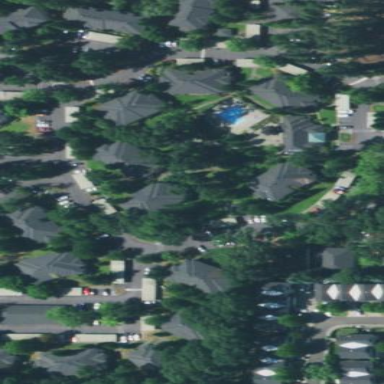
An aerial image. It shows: Residential area with apartments.